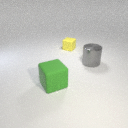
small yellow rubber cube to the left of large gray metal cylinder